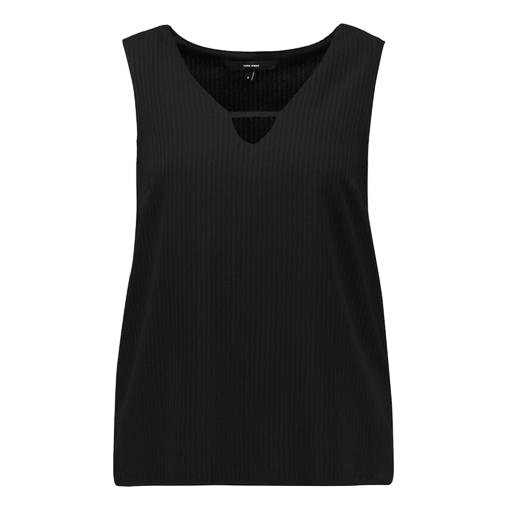
black v-neck top only macy, black rib vest, black issy tank top, white background